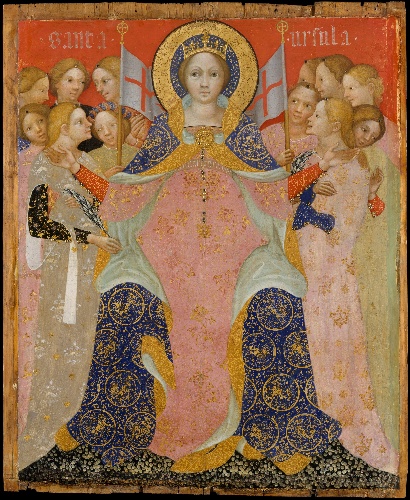
Title: Saint Ursula and Her Maidens
Artist: Niccolò di Pietro
Artist bio: Italian, Venetian, active 1394–1427/30
Date: ca. 1410
Object type: Painting
Classification: Paintings
Medium: Tempera and gold on wood
Dimensions: 37 x 31 in. (94 x 78.7 cm)
Department: European Paintings
Credit line: Rogers Fund, 1923
Accession year: 1923
Repository: Metropolitan Museum of Art, New York, NY
Tags: Women|Saint Ursula